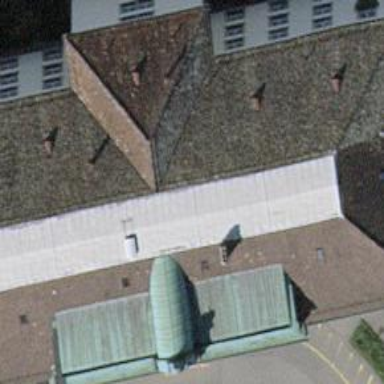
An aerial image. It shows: The roof of the building has pyramidal shape.